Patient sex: M
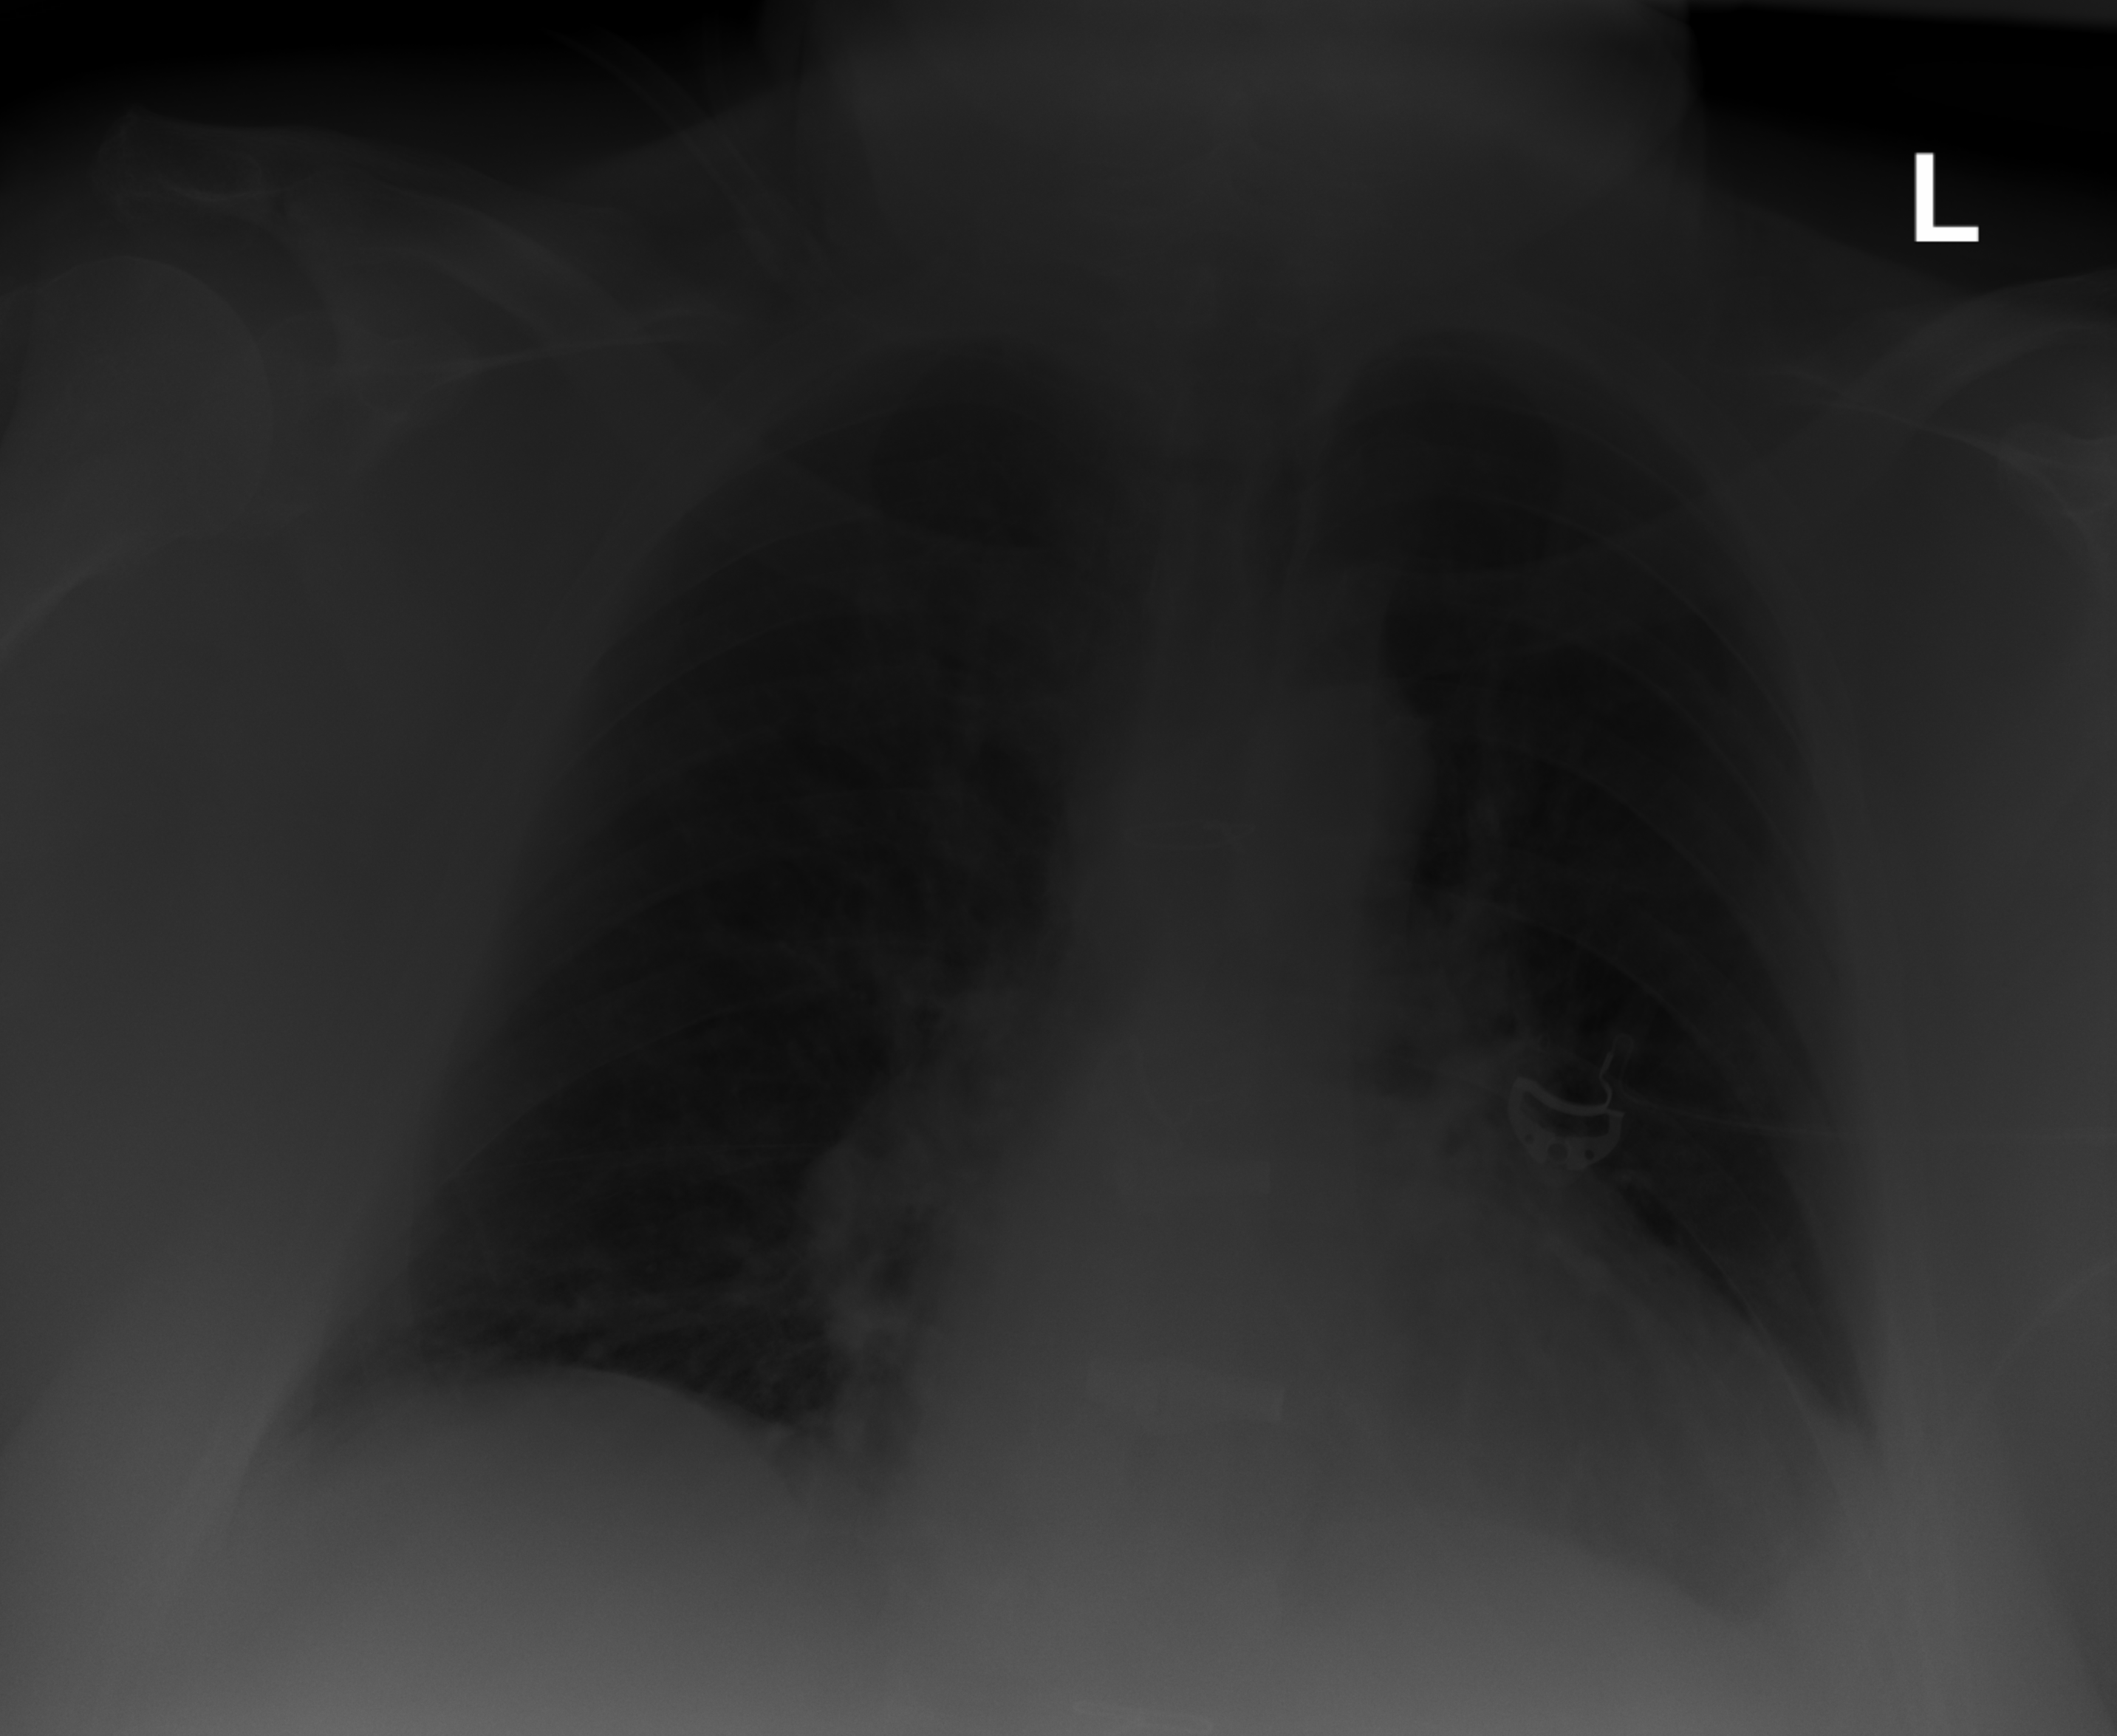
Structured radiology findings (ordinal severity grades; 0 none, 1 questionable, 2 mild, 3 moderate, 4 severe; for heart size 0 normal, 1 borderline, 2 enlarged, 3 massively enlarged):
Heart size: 2
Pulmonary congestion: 0
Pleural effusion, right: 1
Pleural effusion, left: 2
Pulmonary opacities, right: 2
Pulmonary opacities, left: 0
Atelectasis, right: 2
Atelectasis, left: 0